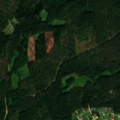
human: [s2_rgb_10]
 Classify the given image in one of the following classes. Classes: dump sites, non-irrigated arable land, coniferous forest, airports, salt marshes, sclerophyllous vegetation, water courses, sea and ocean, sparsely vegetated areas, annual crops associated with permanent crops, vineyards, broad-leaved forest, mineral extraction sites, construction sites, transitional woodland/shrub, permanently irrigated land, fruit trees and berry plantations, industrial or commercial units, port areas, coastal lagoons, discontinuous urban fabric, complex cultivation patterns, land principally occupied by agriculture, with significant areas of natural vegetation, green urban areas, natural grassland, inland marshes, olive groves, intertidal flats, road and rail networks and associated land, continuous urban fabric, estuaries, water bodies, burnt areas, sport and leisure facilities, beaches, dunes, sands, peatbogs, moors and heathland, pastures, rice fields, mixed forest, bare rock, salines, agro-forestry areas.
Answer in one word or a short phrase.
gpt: complex cultivation patterns, land principally occupied by agriculture, with significant areas of natural vegetation, coniferous forest, mixed forest